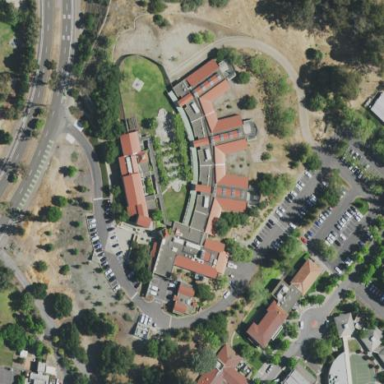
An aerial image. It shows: Hospital providing healthcare services.